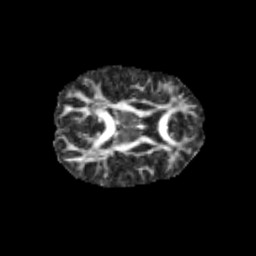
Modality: FA
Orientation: axial
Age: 11
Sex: female
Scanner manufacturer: siemens
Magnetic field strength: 3 T
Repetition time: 3.8 s
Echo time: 0.07 s